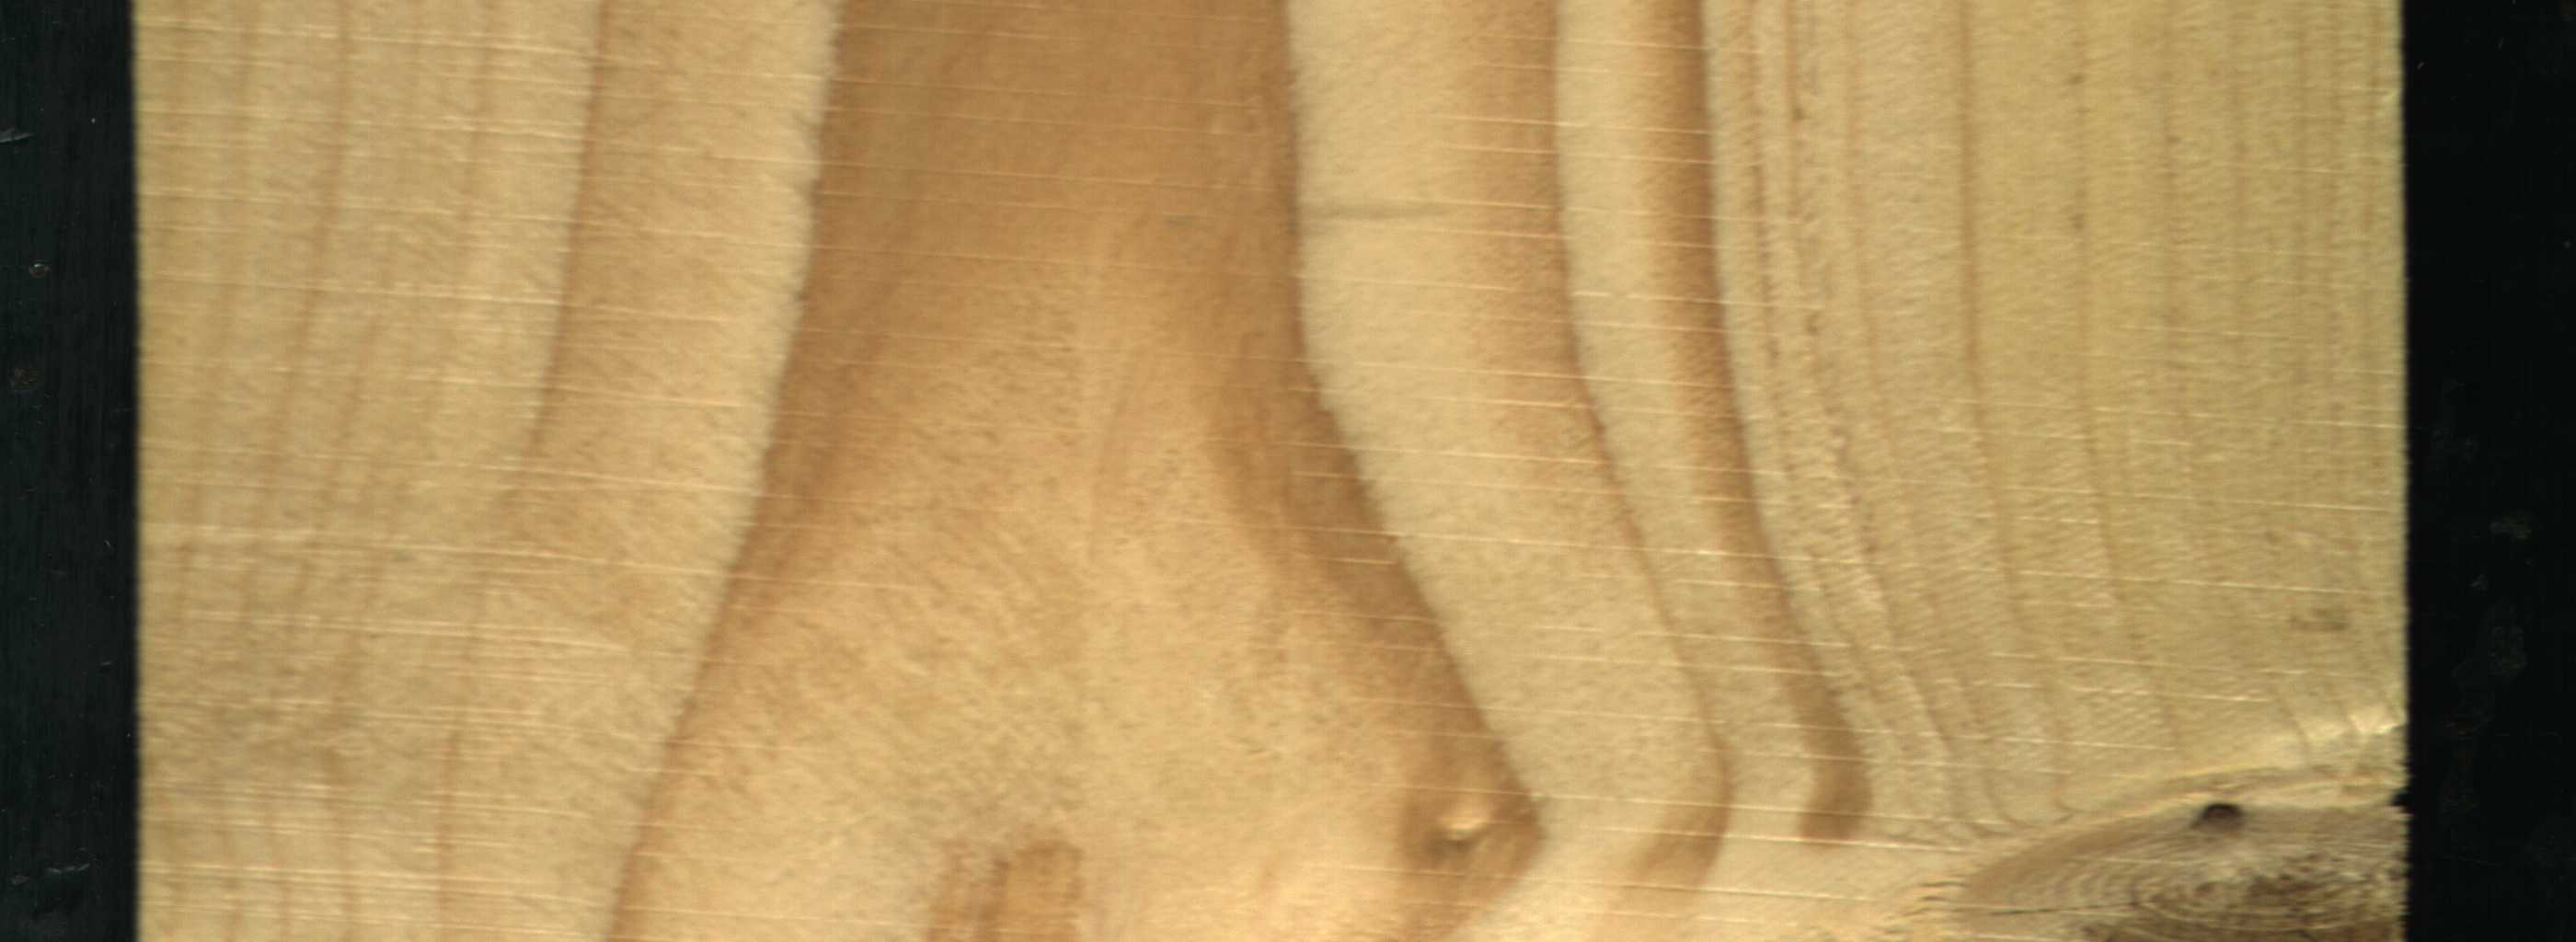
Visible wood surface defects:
Live_Knot